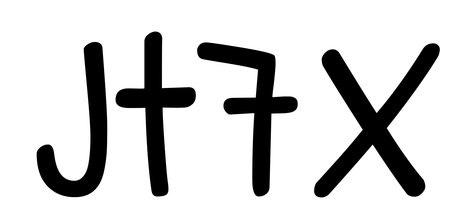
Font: PatrickHand-Regular